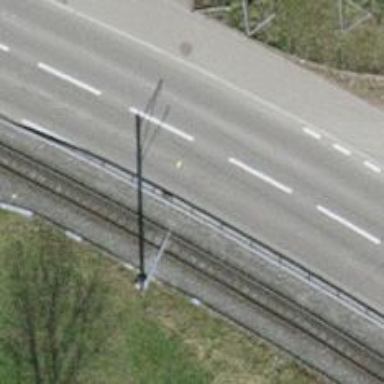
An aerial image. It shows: Asphalt road classified as primary highway.